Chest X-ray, PA view. Patient: 25 years old, sex F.
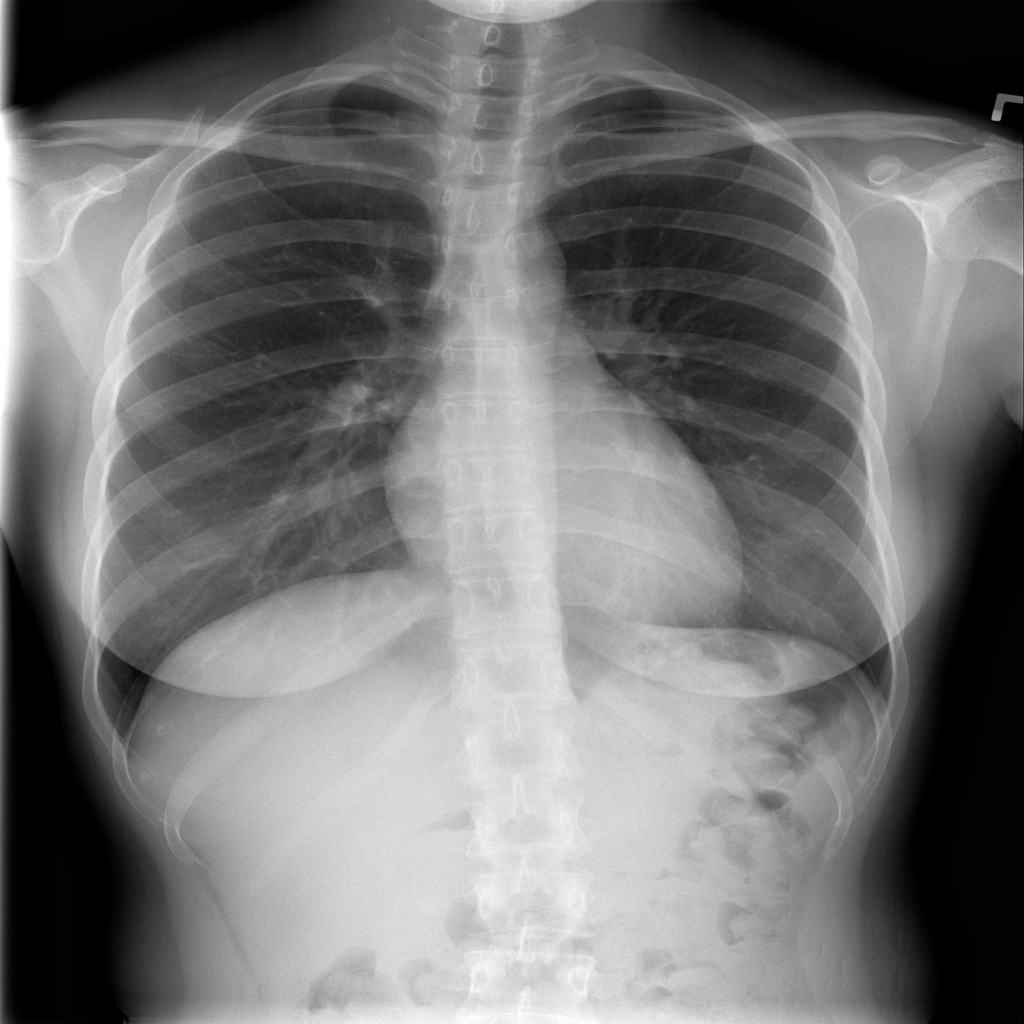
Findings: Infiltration